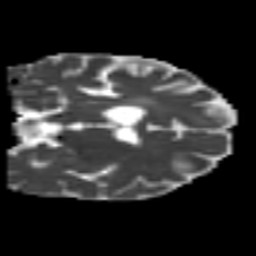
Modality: MD
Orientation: coronal
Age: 53
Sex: male
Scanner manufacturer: siemens
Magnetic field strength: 3 T
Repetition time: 4.987 s
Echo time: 0.0792 s